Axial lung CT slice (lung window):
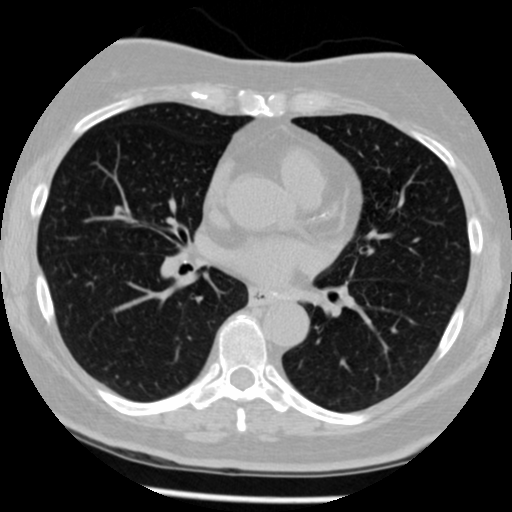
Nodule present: no